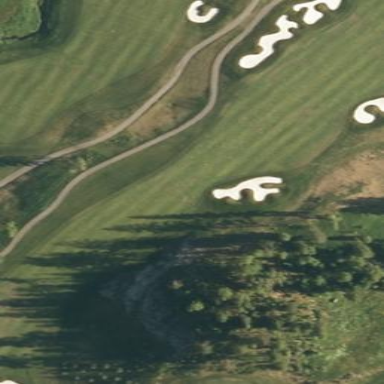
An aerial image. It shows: Grassy area designated as golf fairway.